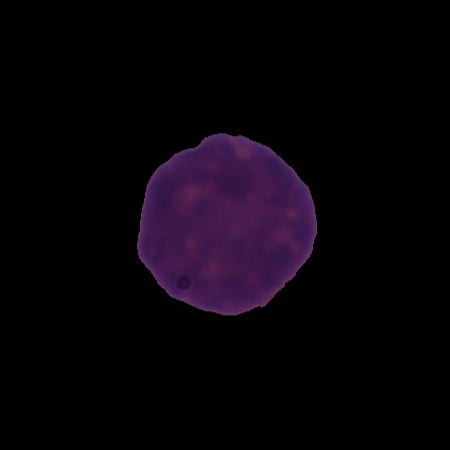
Label: healthy